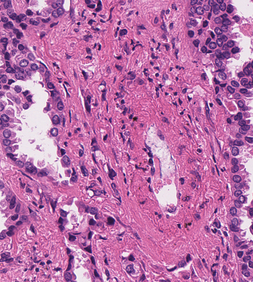
Tumor epithelial tissue: yes
Tumor-associated stroma tissue: yes
Normal tissue: no